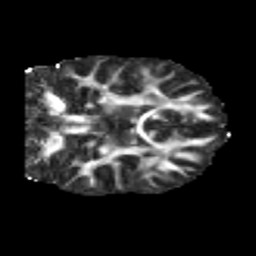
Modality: FA
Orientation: coronal
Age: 12
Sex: female
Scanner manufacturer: siemens
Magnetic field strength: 3 T
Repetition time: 3.8 s
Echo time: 0.07 s